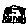
Label: house